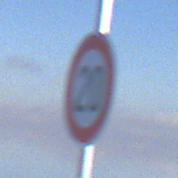
Verkehrszeichen: Geschwindigkeit20
Umgebung: Outdoor, Nature
Tageszeit: MorningAfternoon
Wetter: PartlyCloudy
Licht: Natural
Jahreszeit: NotSpecified
Kontrast: HighContrast